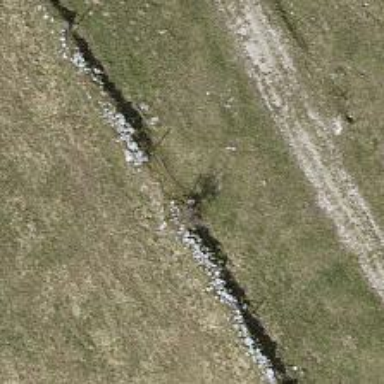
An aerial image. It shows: Dry stone wall barrier.